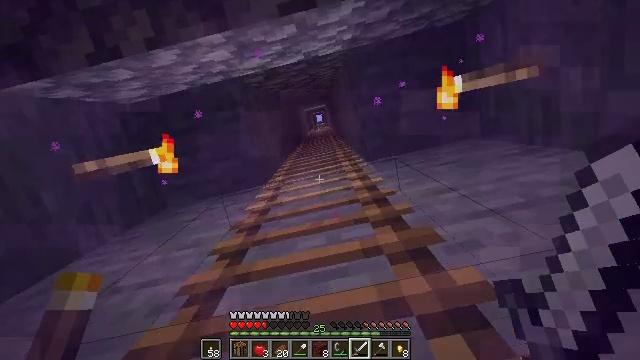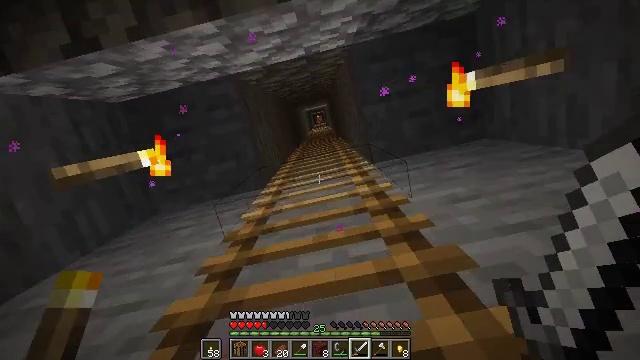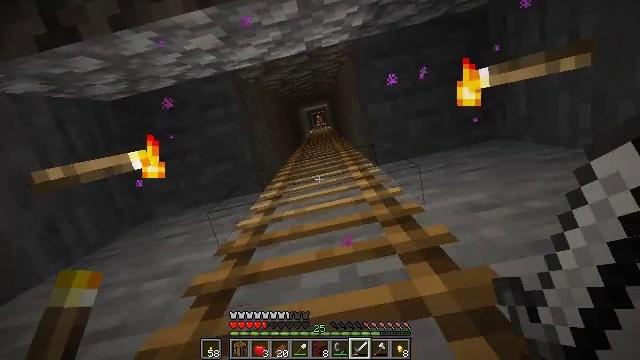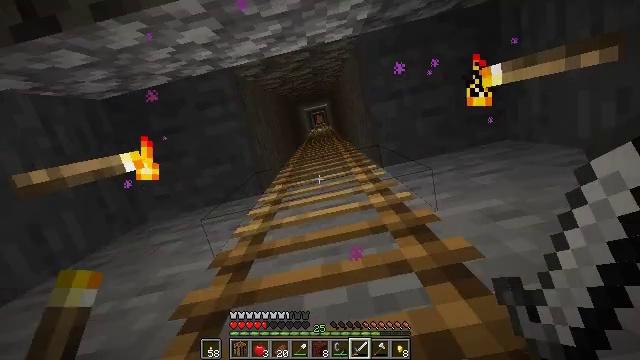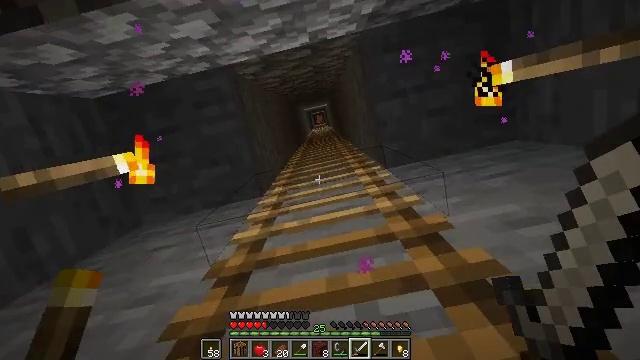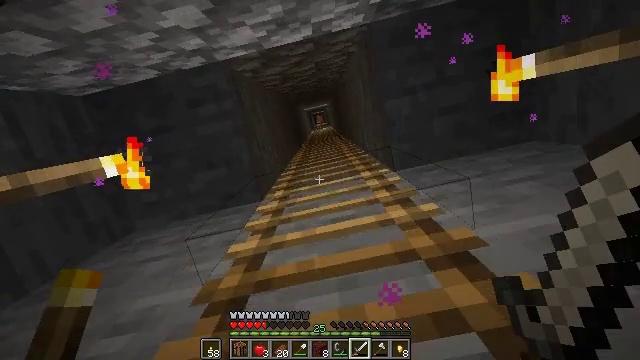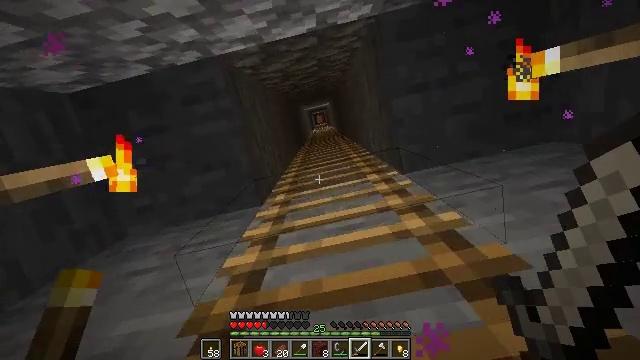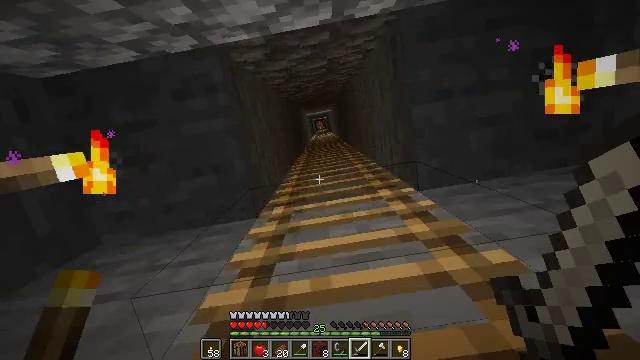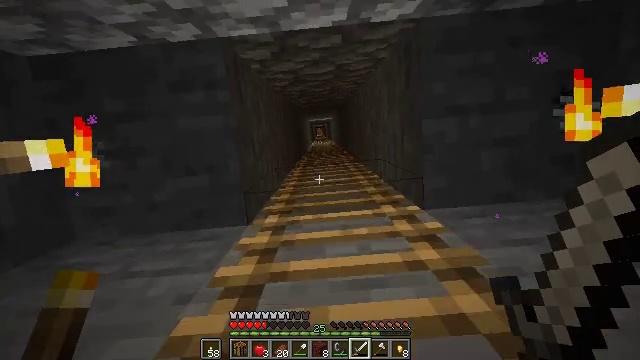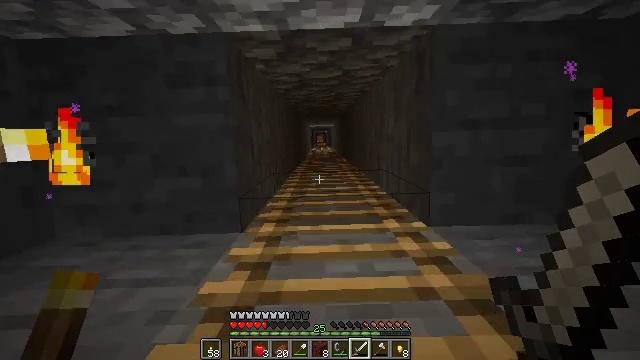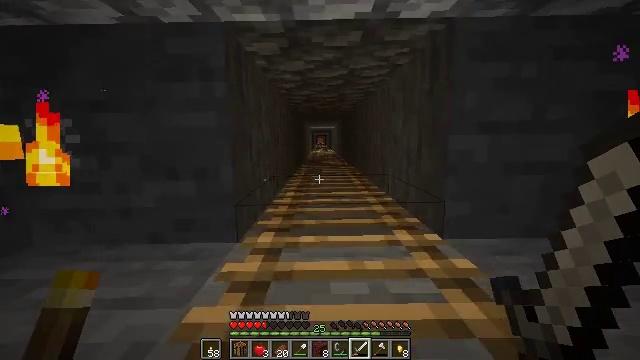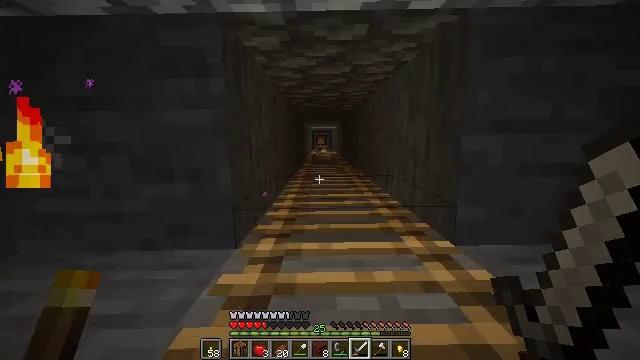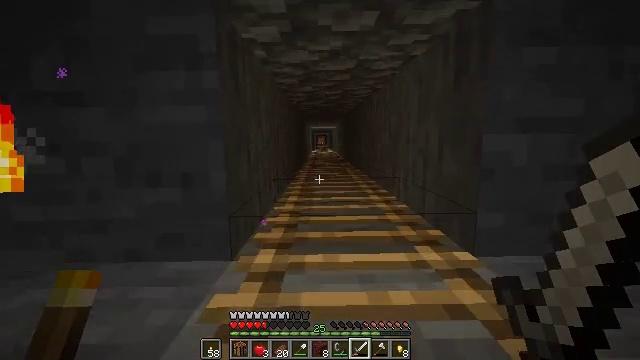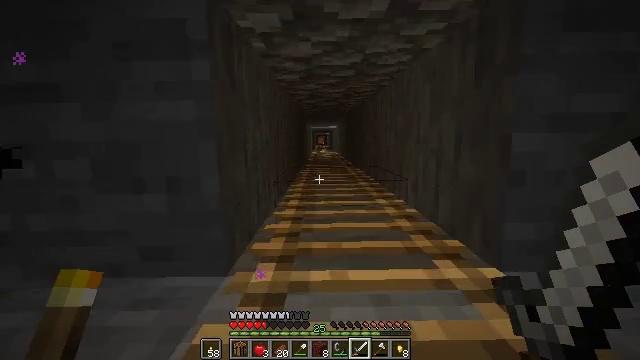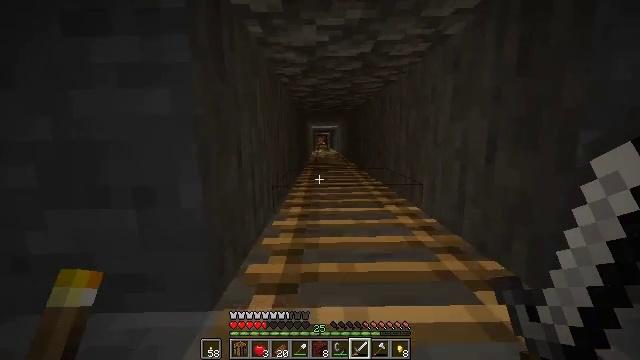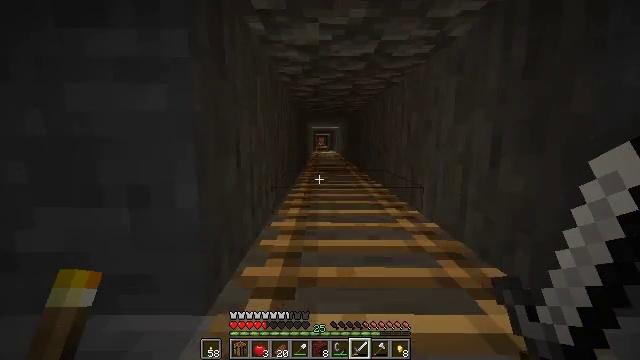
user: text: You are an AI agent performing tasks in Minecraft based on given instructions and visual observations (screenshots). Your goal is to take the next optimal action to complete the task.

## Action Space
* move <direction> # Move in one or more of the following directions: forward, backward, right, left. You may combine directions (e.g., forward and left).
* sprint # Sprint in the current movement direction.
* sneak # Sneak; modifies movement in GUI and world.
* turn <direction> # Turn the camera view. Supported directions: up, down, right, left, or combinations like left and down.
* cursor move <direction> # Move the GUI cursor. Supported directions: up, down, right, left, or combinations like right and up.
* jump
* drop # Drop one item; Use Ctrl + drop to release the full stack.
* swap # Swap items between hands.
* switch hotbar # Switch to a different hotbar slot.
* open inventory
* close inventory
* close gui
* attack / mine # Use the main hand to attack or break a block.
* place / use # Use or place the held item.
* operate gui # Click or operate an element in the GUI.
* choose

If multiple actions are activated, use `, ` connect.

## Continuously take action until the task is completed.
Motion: motion action
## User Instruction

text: Use a crafting table to craft a diamond sword.
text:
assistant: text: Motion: move forward, jump
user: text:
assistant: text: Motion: move forward, sprint, jump
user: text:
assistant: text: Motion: move forward, sprint, jump
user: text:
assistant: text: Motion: move forward, sprint, jump
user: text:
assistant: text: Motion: move forward, sprint, jump
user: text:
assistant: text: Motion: move forward, jump
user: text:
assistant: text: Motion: move forward, turn right and up, jump
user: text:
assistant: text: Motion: move forward, turn right and up, jump
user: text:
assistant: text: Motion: move forward, turn right and up, jump
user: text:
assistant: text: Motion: move forward, sprint, jump
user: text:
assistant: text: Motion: move forward, sprint, jump
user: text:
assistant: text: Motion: move forward, sprint, jump
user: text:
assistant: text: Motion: move forward, sprint, jump
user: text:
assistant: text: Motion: move forward, jump
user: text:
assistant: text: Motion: move forward, turn right, jump
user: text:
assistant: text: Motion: move forward, jump
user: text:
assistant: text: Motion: move forward, sprint, jump
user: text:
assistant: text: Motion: move forward, sprint, jump
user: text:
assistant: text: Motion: move forward, sprint, jump
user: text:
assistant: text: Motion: move forward, sprint, turn right, jump
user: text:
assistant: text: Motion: move forward, turn right, jump
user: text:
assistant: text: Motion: move forward, turn right, jump
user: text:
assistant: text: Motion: move forward, jump
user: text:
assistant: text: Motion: move forward, sprint, turn right, jump
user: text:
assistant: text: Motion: move forward, sprint, jump
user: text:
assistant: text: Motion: move forward, sprint, jump
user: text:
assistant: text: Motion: move forward, sprint, jump
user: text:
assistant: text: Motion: move forward, turn right, jump
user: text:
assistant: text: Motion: move forward, turn right, jump
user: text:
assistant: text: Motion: move forward, sprint, jump